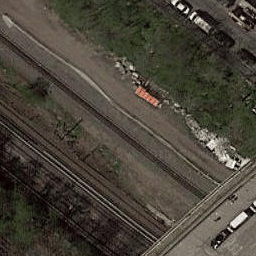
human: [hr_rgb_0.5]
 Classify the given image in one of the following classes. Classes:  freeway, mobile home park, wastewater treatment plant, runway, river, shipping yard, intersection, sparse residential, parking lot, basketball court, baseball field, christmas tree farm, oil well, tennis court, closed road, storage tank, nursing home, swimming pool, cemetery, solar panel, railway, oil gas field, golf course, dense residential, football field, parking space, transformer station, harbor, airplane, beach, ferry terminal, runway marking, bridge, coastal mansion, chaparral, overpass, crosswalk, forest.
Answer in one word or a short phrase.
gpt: railway